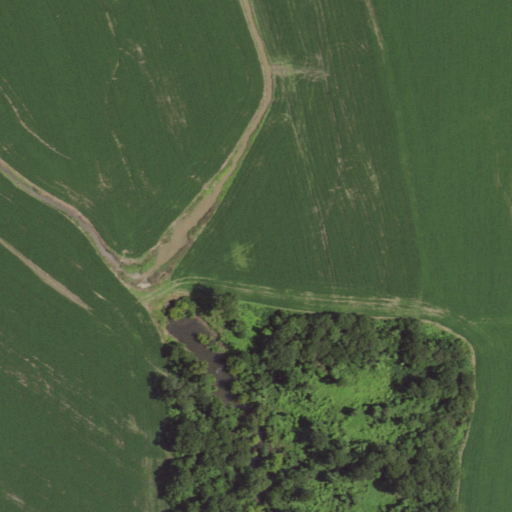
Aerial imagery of island in Louisiana named Turnbull Island containing cultivated crops and woody wetlands